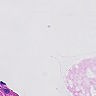
Metastatic tissue present: no